Aerial crown-view tile of a tropical tree (Barro Colorado Island, Panama), acquired 20250414:
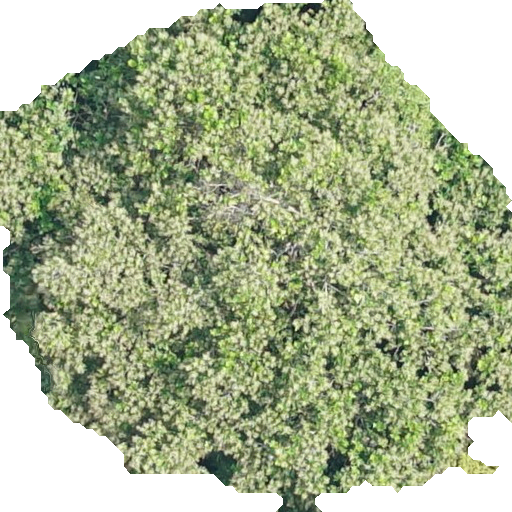
Species: Anacardium excelsum
GBIF accepted scientific name: Anacardium excelsum
Crown area: 305.657 m²